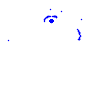
Particle: electron